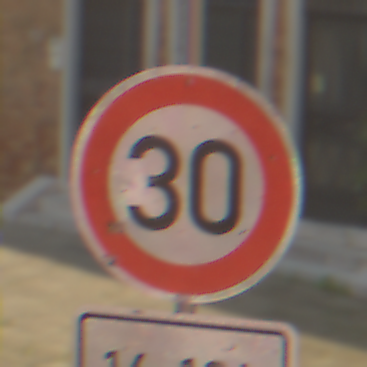
Verkehrszeichen: Geschwindigkeit30
Zusatzzeichen unten: ZeitangabenOhneBeschraenkungAufWochentage1
Umgebung: Outdoor, Urban
Tageszeit: MorningAfternoon
Wetter: Clear
Licht: Natural
Jahreszeit: NotSpecified
Kontrast: HighContrast